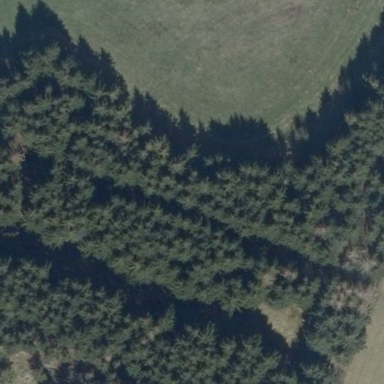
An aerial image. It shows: Forest with mix of leaf types.